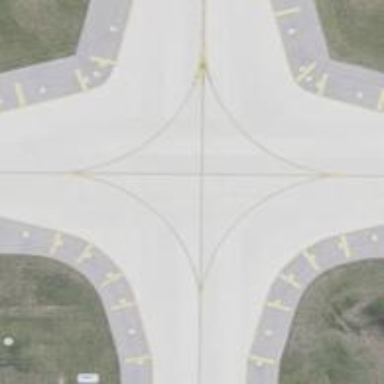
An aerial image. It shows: Image of taxiway at airport.